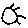
Label: sun